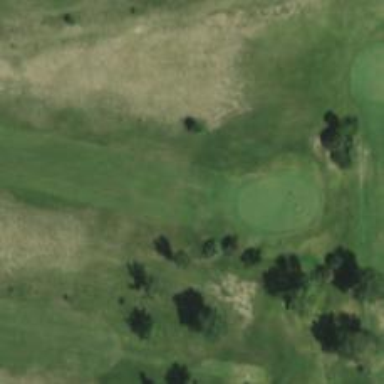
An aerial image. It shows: Golf hole.